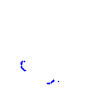
Particle: proton